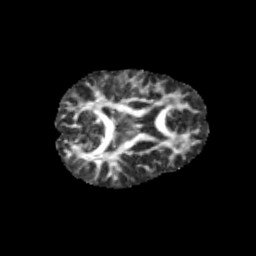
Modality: FA
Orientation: axial
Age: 9
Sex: male
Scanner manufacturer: siemens
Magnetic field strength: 3 T
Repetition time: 3.8 s
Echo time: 0.07 s